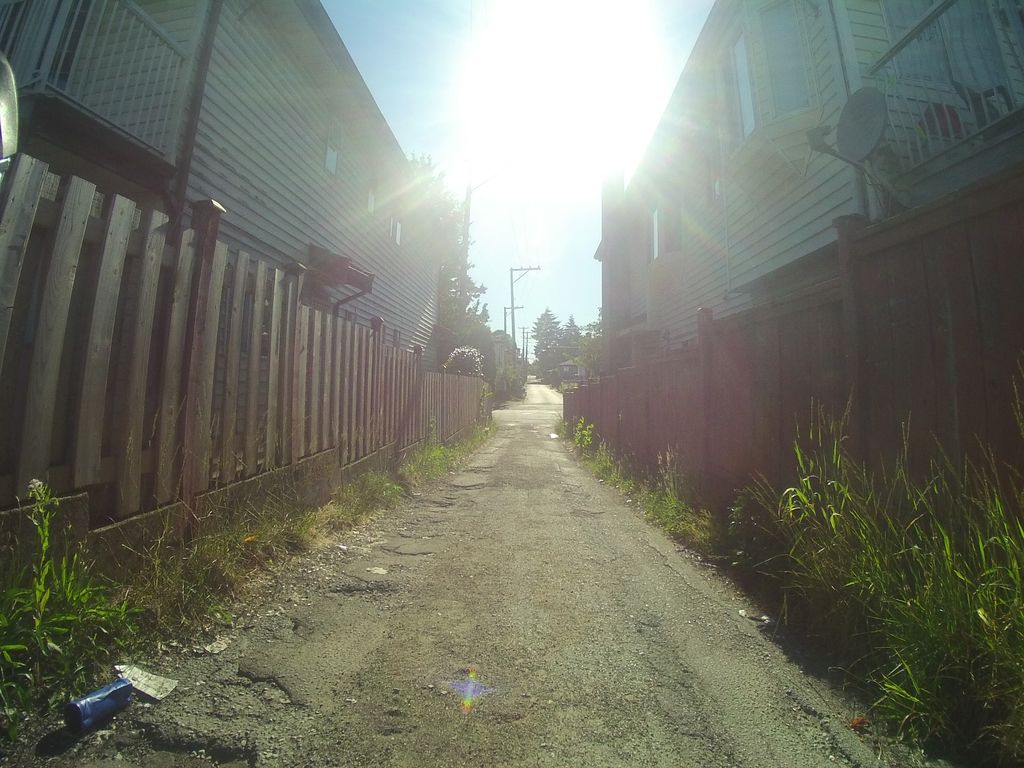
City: vancouver